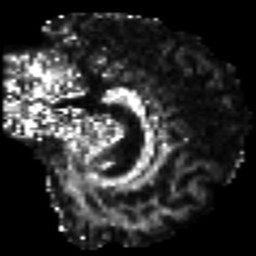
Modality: FA
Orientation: sagittal
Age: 25
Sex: male
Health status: ill
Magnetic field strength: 3 T
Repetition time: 9 s
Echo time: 0.093 s